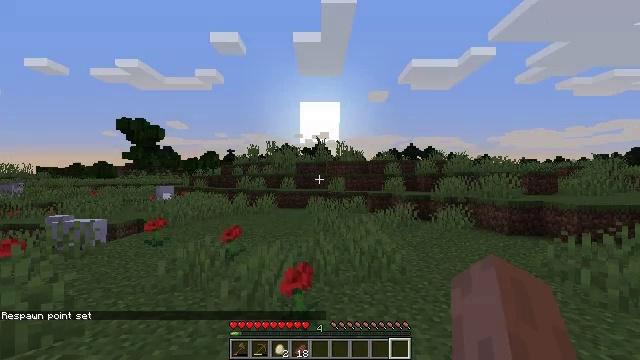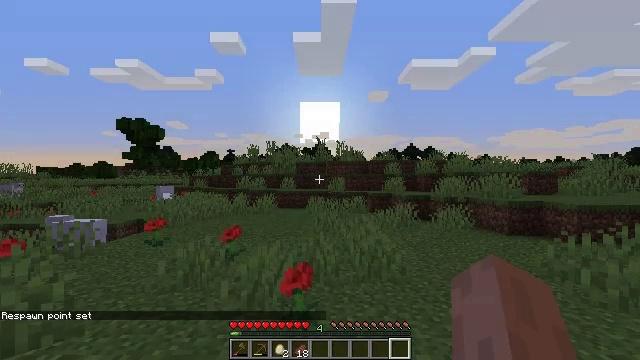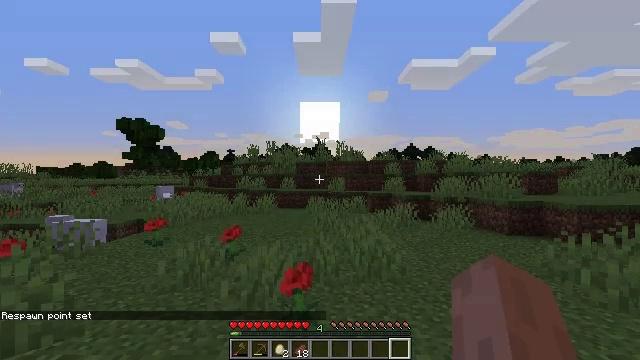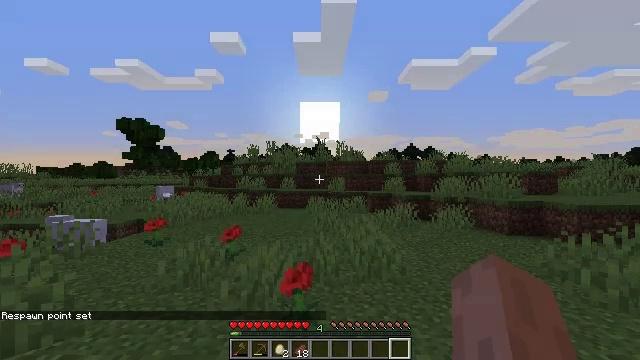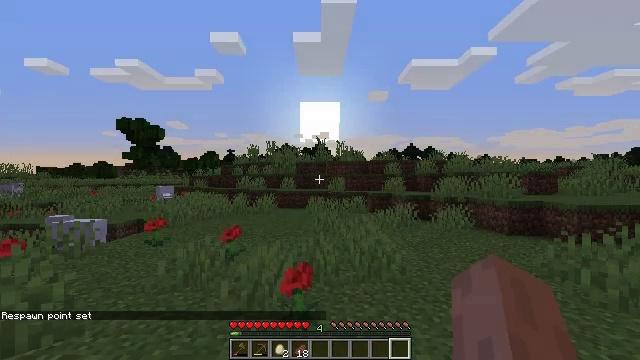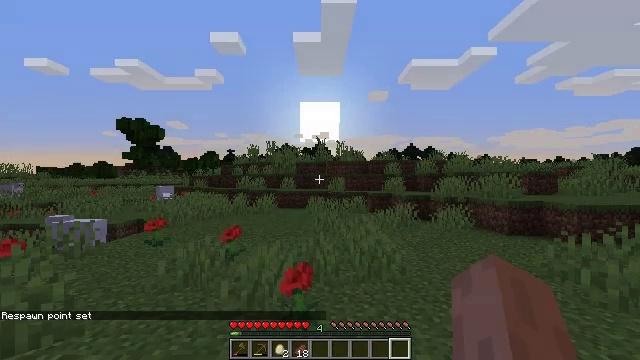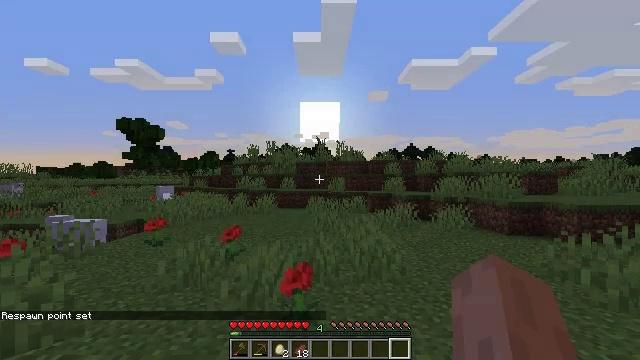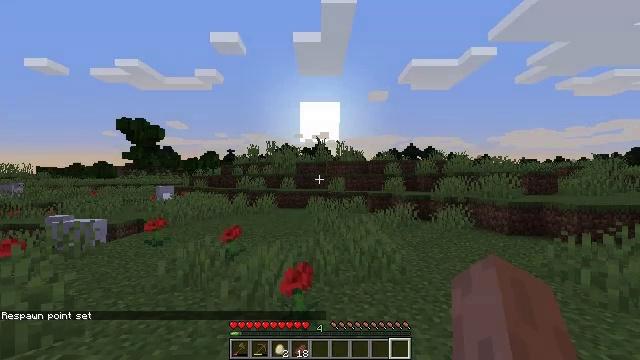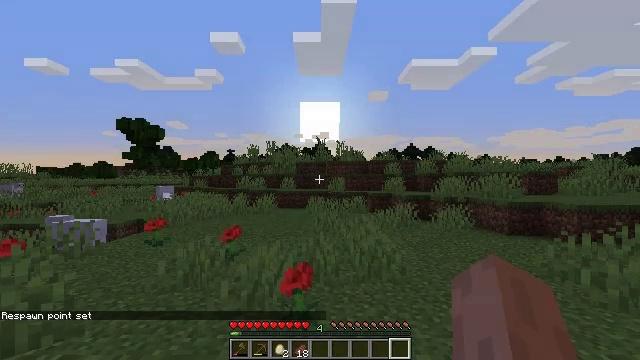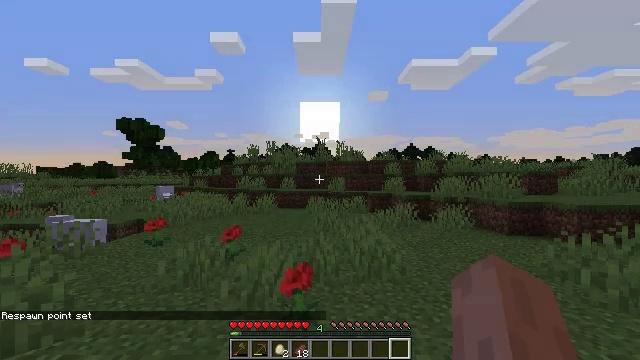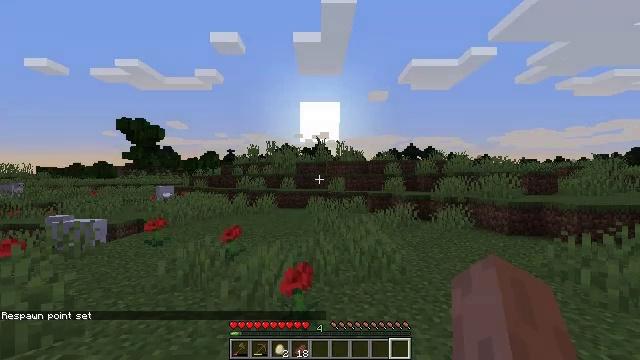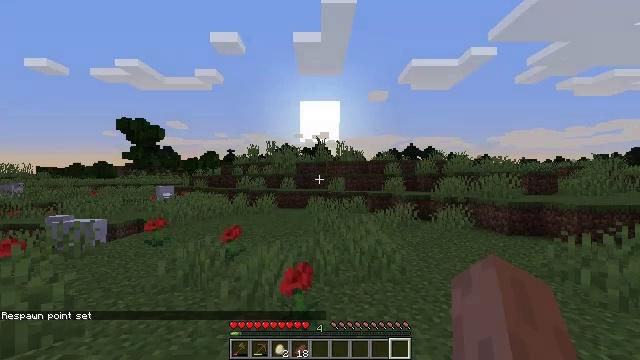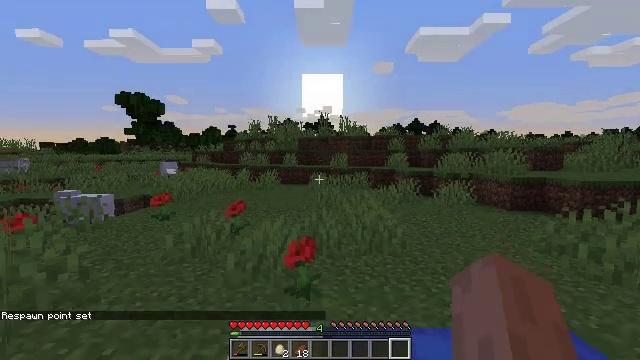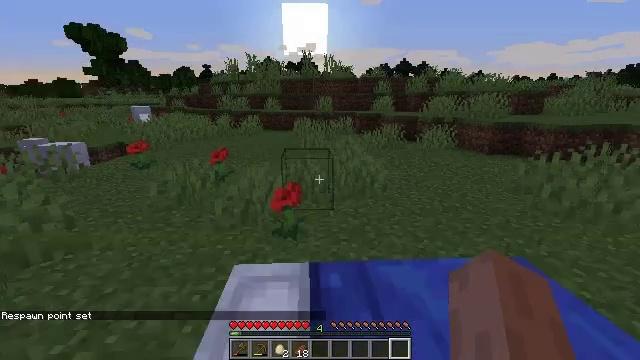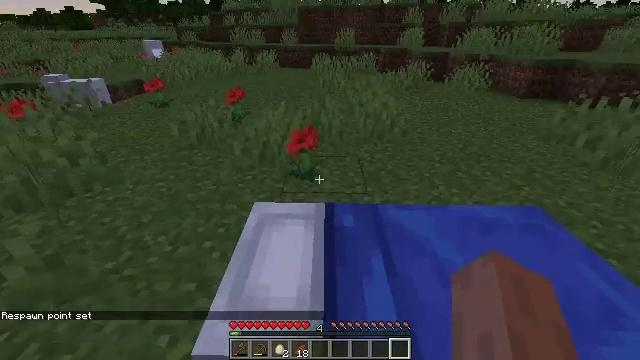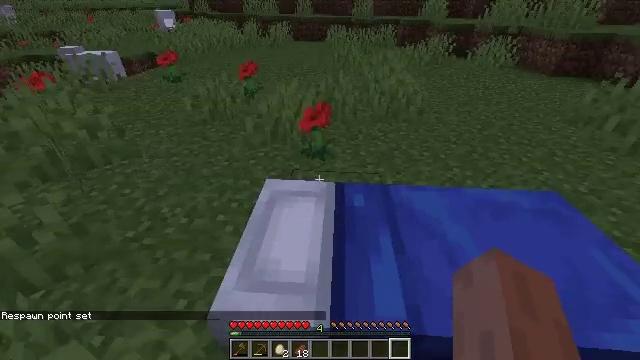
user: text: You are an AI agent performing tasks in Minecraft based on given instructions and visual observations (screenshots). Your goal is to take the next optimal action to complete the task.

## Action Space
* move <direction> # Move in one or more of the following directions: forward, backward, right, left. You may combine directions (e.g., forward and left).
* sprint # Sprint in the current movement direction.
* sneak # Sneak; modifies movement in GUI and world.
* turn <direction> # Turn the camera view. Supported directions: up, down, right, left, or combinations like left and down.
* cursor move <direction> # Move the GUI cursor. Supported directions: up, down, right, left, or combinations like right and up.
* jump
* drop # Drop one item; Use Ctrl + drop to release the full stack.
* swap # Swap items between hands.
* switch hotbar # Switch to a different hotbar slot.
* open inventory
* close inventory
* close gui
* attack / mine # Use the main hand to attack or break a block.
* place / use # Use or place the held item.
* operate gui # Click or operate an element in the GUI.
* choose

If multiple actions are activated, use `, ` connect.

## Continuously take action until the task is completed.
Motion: motion action
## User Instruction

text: Collect the blue bed by attacking it.
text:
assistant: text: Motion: no_op
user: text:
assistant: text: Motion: no_op
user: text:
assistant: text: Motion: no_op
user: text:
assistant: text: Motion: no_op
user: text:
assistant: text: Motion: no_op
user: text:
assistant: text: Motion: no_op
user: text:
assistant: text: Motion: no_op
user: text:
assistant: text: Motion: no_op
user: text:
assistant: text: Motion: no_op
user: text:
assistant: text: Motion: no_op
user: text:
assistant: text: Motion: no_op
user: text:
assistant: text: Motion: turn down
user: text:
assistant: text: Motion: turn right and down
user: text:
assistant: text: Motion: turn left and down
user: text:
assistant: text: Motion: turn left and down
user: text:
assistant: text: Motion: turn down
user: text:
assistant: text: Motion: turn down, attack / mine
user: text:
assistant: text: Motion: turn left and down, attack / mine
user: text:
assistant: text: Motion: turn left and down, attack / mine
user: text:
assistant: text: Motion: attack / mine
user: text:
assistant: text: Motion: turn down, attack / mine
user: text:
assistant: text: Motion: attack / mine
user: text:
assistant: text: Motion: attack / mine
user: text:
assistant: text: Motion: attack / mine
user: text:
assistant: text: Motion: attack / mine
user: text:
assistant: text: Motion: attack / mine
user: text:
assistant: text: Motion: attack / mine